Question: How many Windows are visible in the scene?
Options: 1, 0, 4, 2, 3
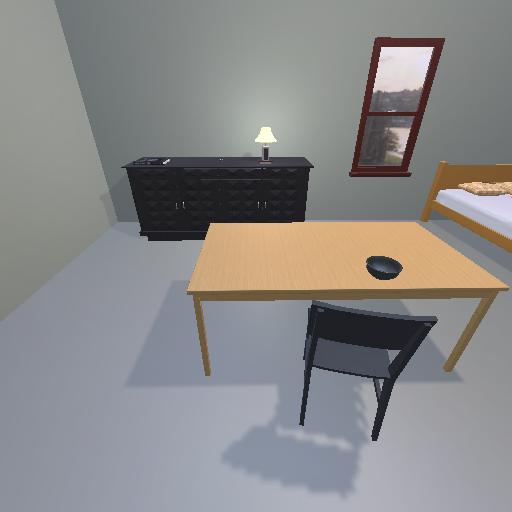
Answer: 1